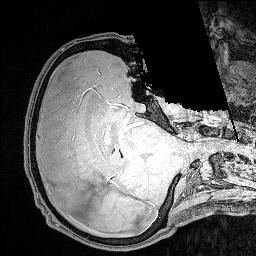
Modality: FLASH
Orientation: axial
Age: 25
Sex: male